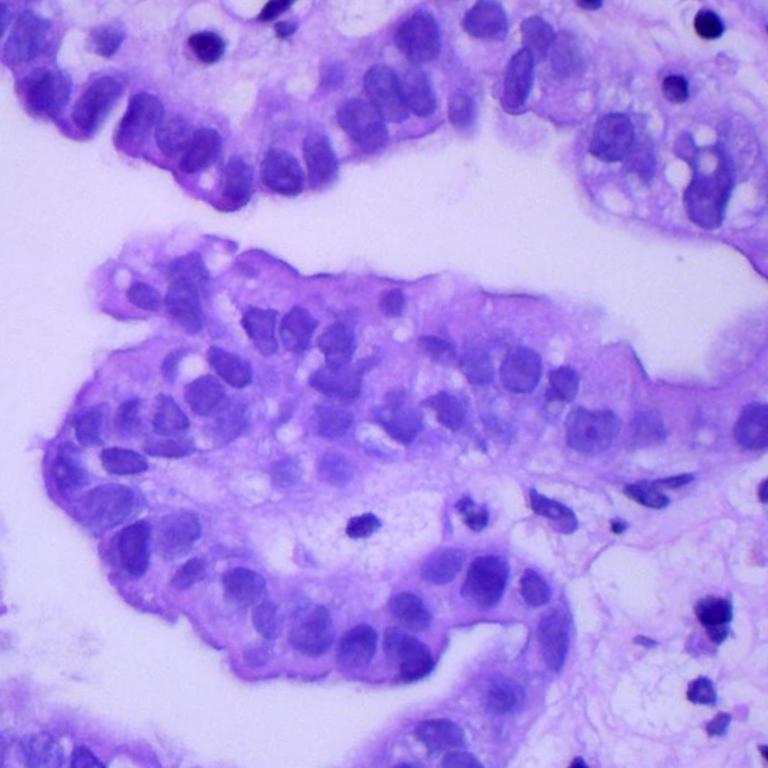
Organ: lung
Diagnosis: adenocarcinomas